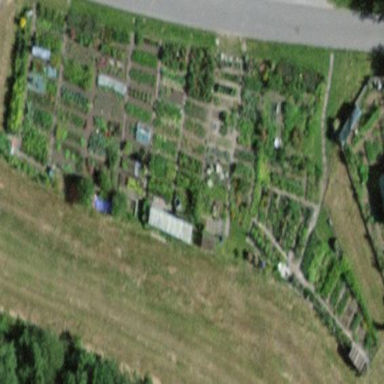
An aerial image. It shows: Allotments area.